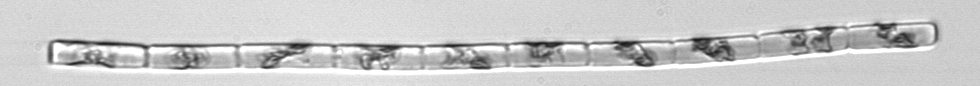
Label: Guinardia_delicatula